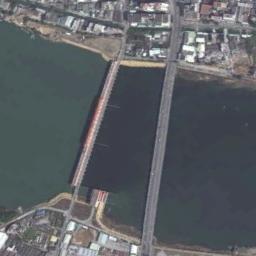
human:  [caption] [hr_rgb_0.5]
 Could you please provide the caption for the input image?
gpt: There are two bridges over the river with many buildings on the both sides .

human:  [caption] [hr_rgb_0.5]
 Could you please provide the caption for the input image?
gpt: A bridge connects the land on both sides of the turquoise water  There is a parallel strip-shaped dam next to the bridge  There are many buildings on the land .

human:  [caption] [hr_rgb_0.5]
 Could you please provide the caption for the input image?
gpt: Both sides of the river are dense forests .

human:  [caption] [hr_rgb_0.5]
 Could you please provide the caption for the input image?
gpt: Two bridges built on a dark green river and the residential area on both sides of the river .

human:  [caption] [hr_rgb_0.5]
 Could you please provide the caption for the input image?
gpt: Many buildings are at either end of the bridge .